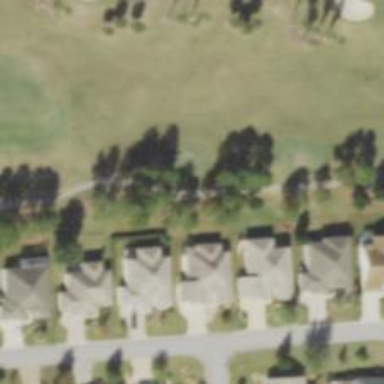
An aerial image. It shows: Golf cartpath that is also road path.